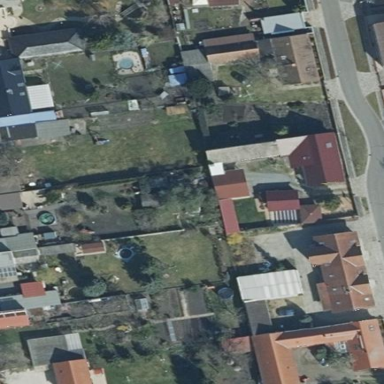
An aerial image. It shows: Simple house.